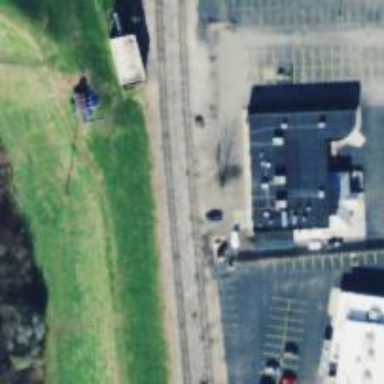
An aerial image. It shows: Railway siding with rails.